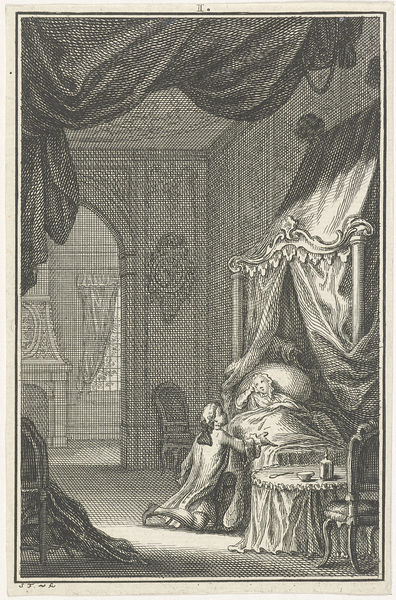
Titel: Man knielt bij het ziekbed van een vrouw
Künstler: Simon Fokke
Standort: Amsterdam
Institution: Rijksmuseum
Schlagwörter: mann, frau, grau, stuhl, säulen, tisch, zimmer, dame, tischtuch, vorhang, kamin, bogen, graphik, kissen, weib, bett, knie, foto, krank, druck, schraffur, radierung, stich, schwarzweiß, knien, arzt, medizin, knieen, baldachin, antrag, kupferstich, himmelbett, kavalier, liebhaber, verehrer, bettstatt, patient, kamien, medizien, snteag, liebeskrank